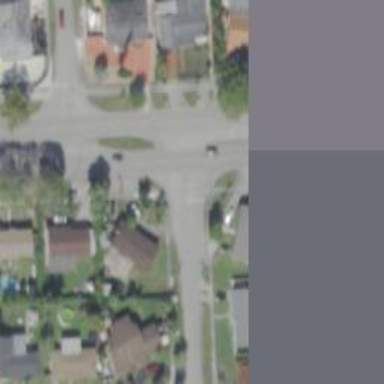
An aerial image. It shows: Uncontrolled road crossing with line markings.